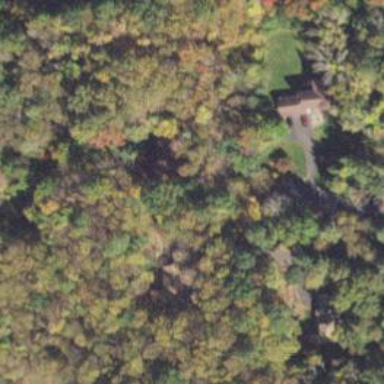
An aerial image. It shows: Residential driveway.